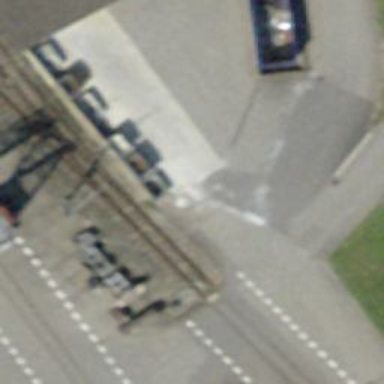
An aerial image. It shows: Railway switch.